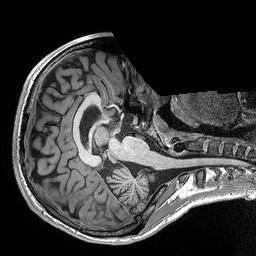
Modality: T1w
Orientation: axial
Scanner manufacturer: siemens
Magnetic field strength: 3 T
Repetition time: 2.3 s